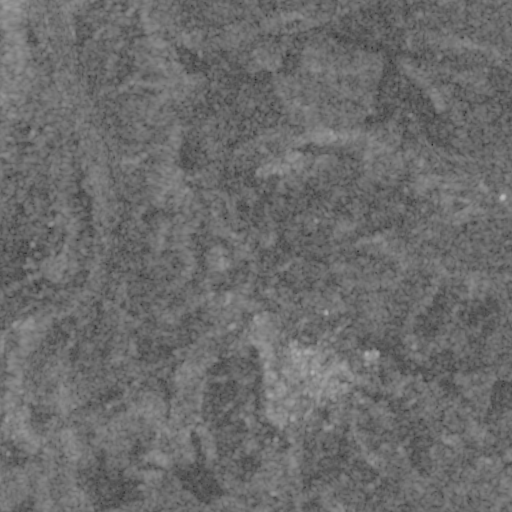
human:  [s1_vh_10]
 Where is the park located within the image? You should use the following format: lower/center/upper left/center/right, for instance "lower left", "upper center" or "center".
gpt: The park is located in the center of the image.
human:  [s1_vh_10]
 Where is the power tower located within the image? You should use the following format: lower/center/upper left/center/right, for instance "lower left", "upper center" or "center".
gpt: The power tower is located in the lower right of the image.
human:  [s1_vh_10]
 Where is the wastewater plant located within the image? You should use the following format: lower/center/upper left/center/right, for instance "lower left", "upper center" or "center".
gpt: The wastewater plant is located in the center of the image.
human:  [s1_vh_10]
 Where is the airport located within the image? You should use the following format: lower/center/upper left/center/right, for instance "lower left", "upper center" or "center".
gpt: There is no airport in the image.

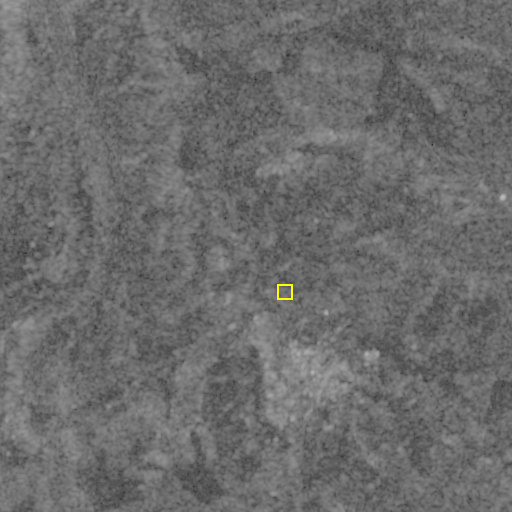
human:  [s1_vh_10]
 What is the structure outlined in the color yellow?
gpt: The structure outlined in yellow is a park.
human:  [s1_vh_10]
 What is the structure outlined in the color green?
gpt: There is no green outline.